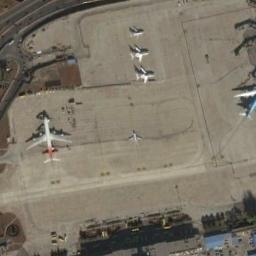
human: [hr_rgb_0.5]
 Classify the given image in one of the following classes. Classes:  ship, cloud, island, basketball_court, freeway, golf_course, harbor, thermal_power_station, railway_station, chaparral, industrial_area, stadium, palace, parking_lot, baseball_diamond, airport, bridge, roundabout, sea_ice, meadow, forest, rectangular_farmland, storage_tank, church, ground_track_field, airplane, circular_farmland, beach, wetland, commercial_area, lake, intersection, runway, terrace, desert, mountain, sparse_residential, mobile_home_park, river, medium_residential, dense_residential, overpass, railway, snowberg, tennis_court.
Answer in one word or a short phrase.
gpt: airplane